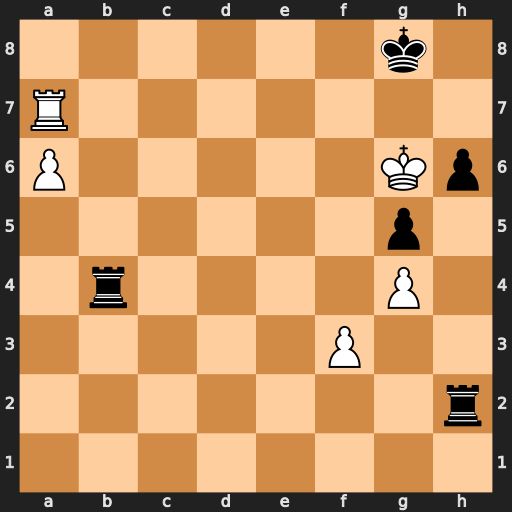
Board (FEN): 6k1/R7/P5Kp/6p1/1r4P1/5P2/7r/8
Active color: w
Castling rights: -
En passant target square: -
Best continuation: Ra8+ Rb8 Rxb8#